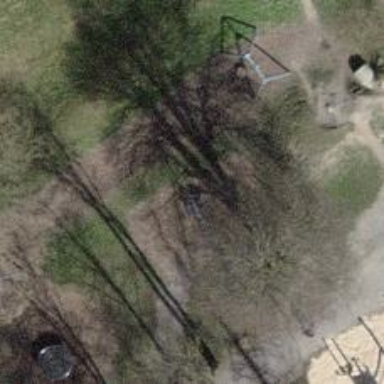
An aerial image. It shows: Playground with basket swing.